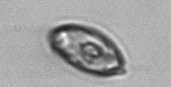
Label: Katodinium_or_Torodinium